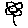
Label: flower